Question: I am a new developer and trying to develop a web service in C# by following <URL>. I did everything as explained in that tutorial, however, I did not get any data from the Northwind database and I got the following page when I pressed the Invoke button:

As you will see in the tutorial, I did not add the ConnectionString to the web.config file. Should I do that?
My code:
'''
public class WSGetCustomerCountryWise : System.Web.Services.WebService
{
public WSGetCustomerCountryWise()
{
//Uncomment the following line if using designed components
//InitializeComponent();
}
[WebMethod(Description = "It will generate Customer List, CountryWise")]
public System.Xml.XmlElement
GetCustomerCountryWise(string sCountry)
{
string sConn = ConfigurationManager.ConnectionStrings["connStr"].ToString();
string sSQL = "select CustomerId, CompanyName, ContactTitle, City from Customers where country = '"+sCountry+"'";
SqlConnection connCustomer = new SqlConnection(sConn);
DataSet dsCustomer = new DataSet();
SqlDataAdapter sda = new SqlDataAdapter(sSQL, sConn);
sda.Fill(dsCustomer);
System.Xml.XmlDataDocument xdd = new System.Xml.XmlDataDocument(dsCustomer);
System.Xml.XmlElement docElem = xdd.DocumentElement;
return docElem;
}
}
'''
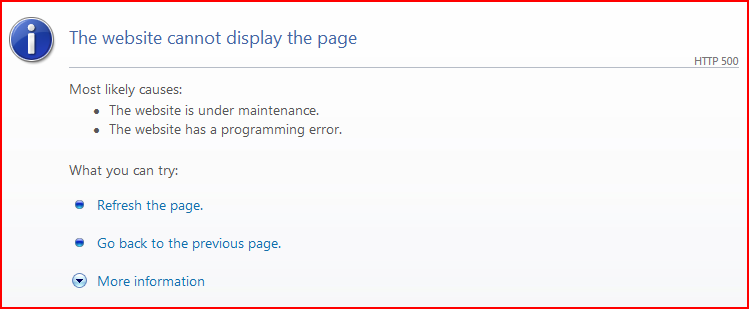
Answer: You are trying to load the connection string with 'ConfigurationManager.ConnectionStrings["connStr"].ToString()', but you didn't add it to the configuration (=web.config), so yes you should do that.